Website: lowes
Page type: order-returns
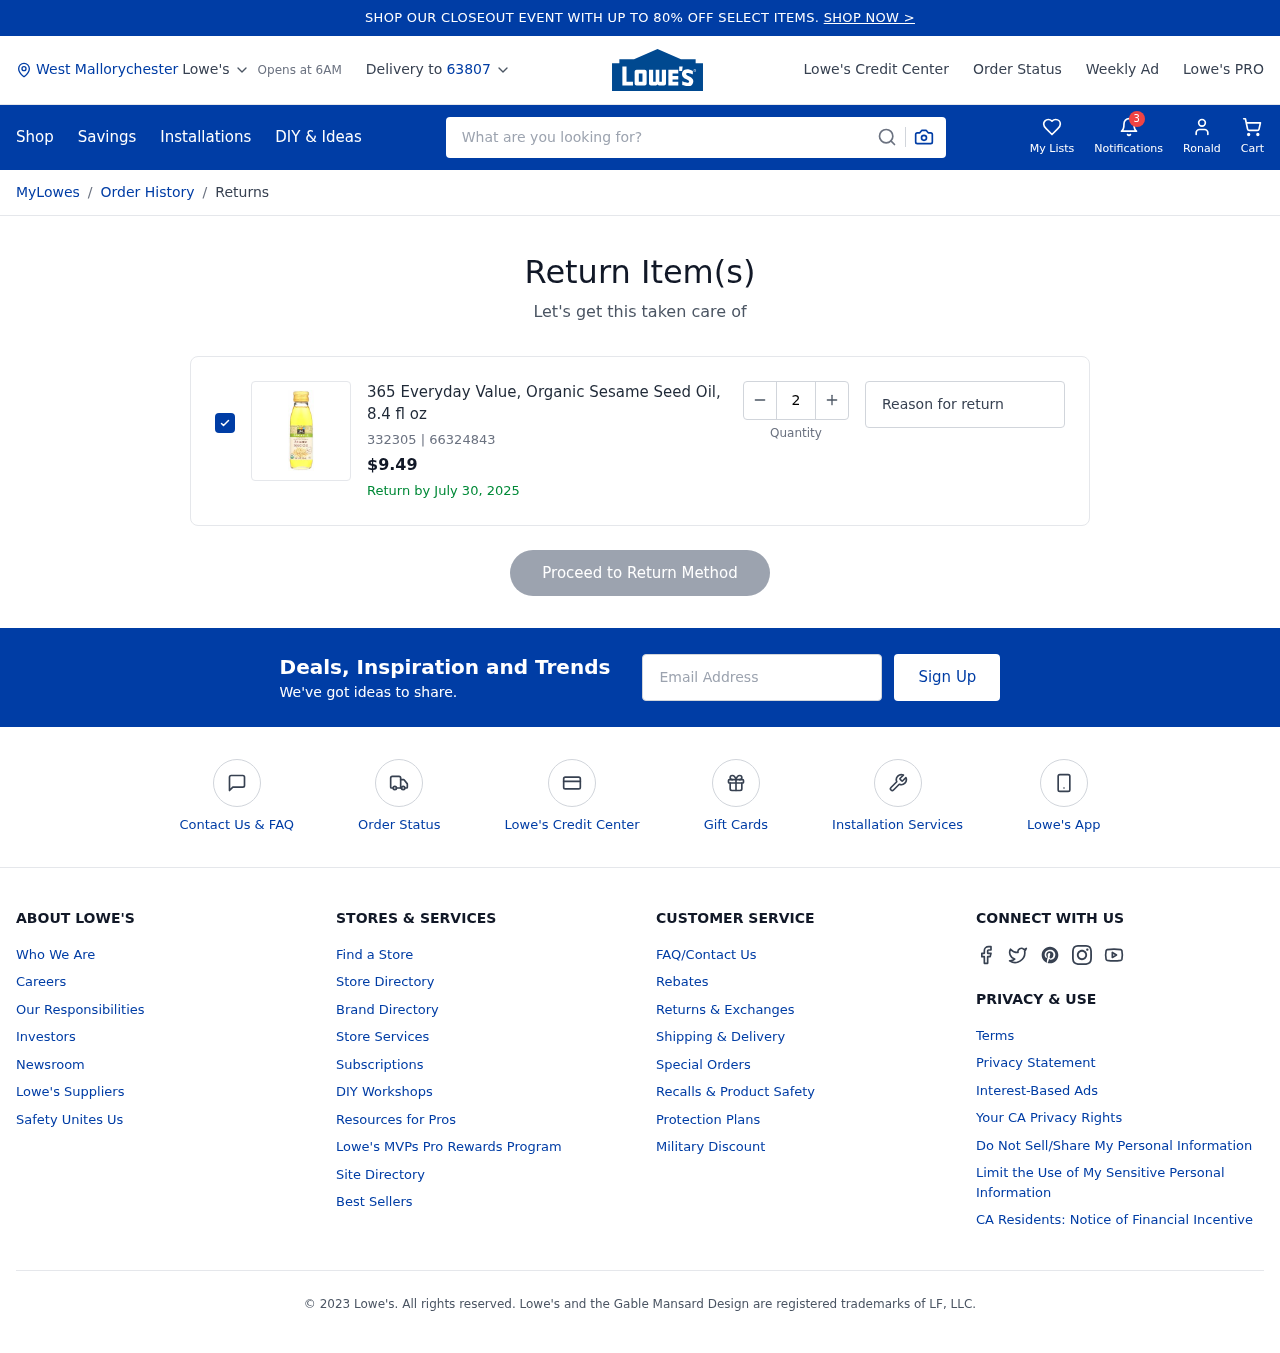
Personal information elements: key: PII_CITY
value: West Mallorychester
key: PII_FIRSTNAME
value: Ronald
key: PII_POSTCODE
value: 63807
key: PII_EMAIL
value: ronald.branch@hotmail.com
Product elements: key: PRODUCT1_NAME
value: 365 Everyday Value, Organic Sesame Seed Oil, 8.4 fl oz
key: PRODUCT1_PRICE
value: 9.49
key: PRODUCT1_ITEM_NUMBER
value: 332305
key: PRODUCT1_MODEL_NUMBER
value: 66324843
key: PRODUCT1_QUANTITY
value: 2
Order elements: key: ORDER_RETURN_BY_DATE
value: July 30, 2025